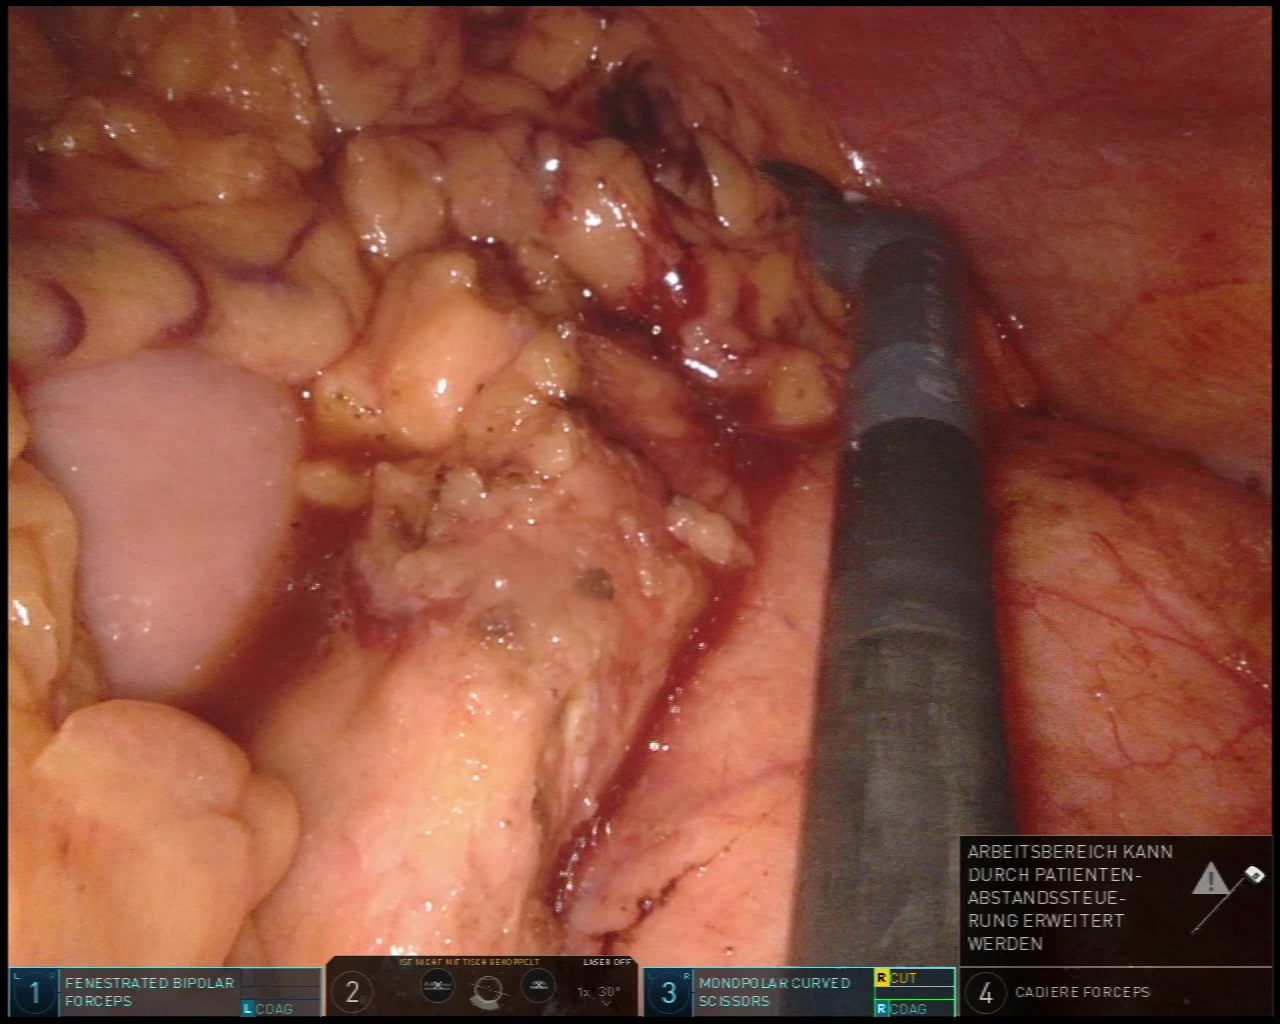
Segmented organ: pancreas
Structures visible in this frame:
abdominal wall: yes
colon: no
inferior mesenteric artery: no
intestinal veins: no
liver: no
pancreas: yes
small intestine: no
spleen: no
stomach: yes
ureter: no
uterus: no
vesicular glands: no